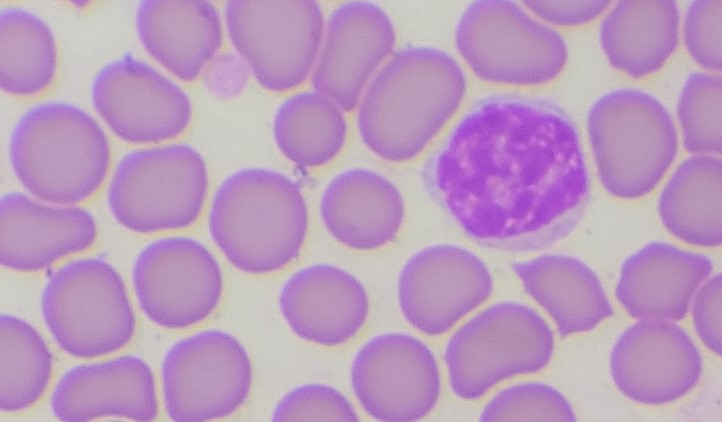
White blood cell type: Lymphocyte